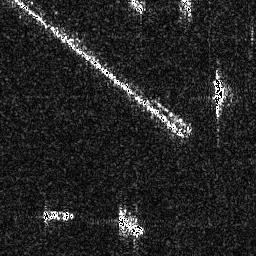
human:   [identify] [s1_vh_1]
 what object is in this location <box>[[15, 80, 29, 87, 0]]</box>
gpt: <ref>1 medium ship at the bottom left</ref>